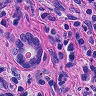
Metastatic tissue present: yes